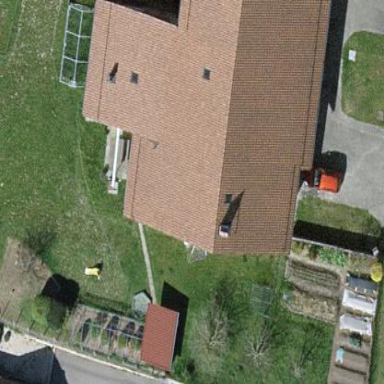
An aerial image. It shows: Farm building with gabled roof.